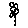
Label: flower